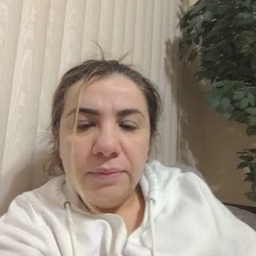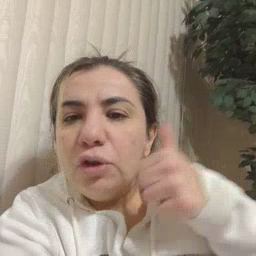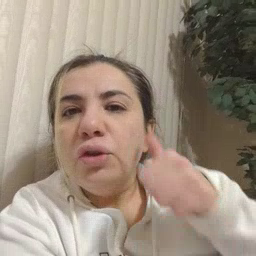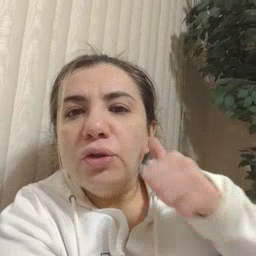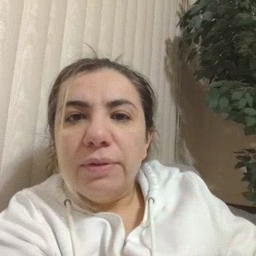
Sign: girl